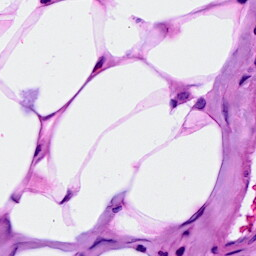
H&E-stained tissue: Breast